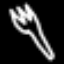
Label: fork